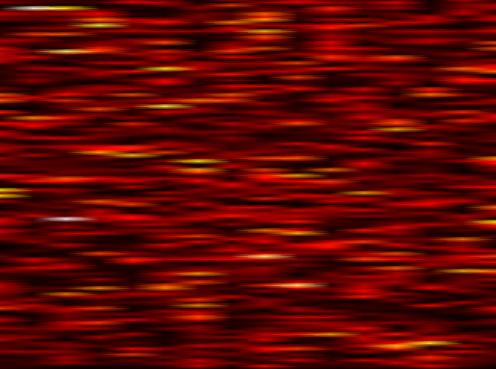
Label: FBMC